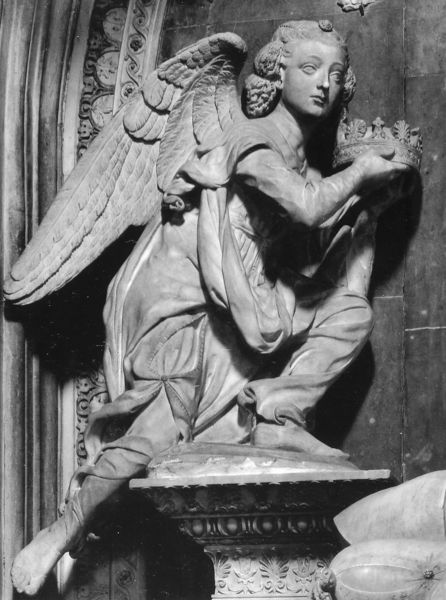
Titel: Grabmal des Kardinals Jakob von Portugal
Künstler: Antonio Rosselino
Standort: Florenz, S. Miniato al Monte (EU - I - Toskana)
Schlagwörter: flügel, fuß, grau, hell, kleider, marmor, säule, diener, falten, halten, stehen, stein, hände, kirche, gewand, haare, gotik, krone, engel, skulptur, statue, bogen, ornamente, stuck, knie, foto, fotografie, kathedrale, photo, knieend, filigran, ornamnete, engel auf säule, krone halten